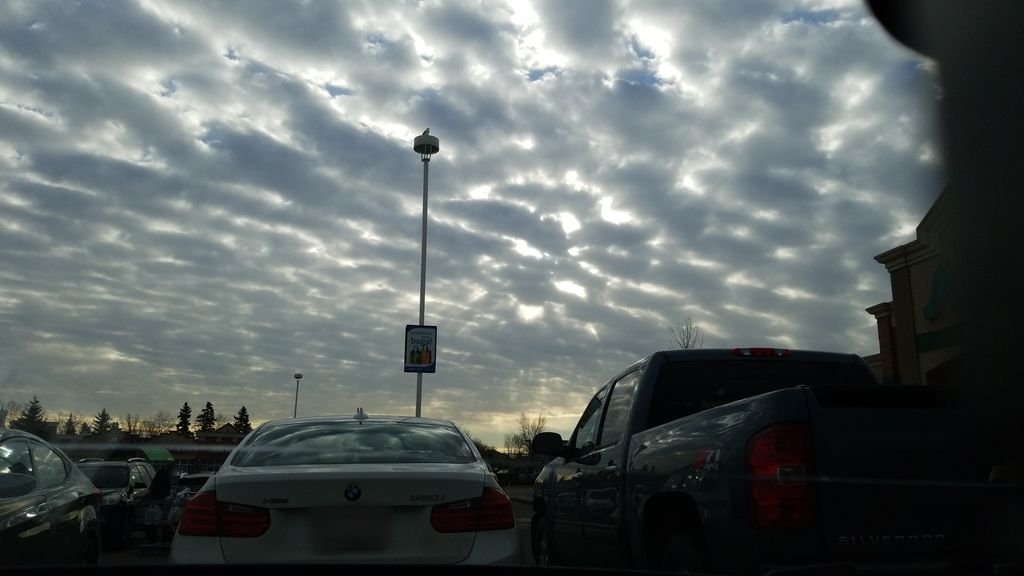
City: edmonton